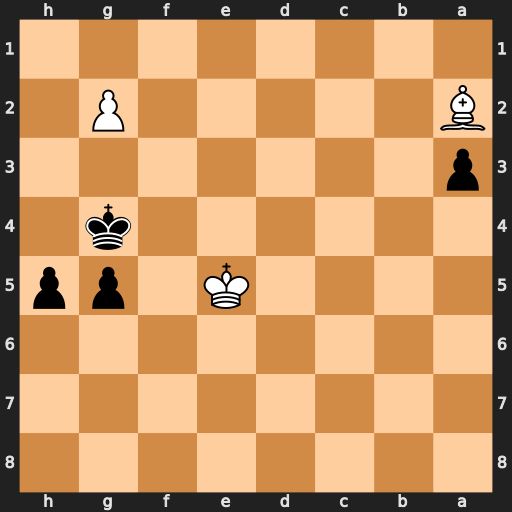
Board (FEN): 8/8/8/4K1pp/6k1/p7/B5P1/8
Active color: b
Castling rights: -
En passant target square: -
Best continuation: Kg3 Bd5 g4 Kf5 h4